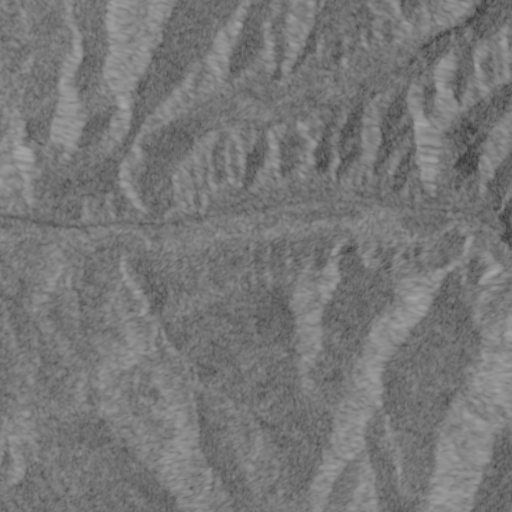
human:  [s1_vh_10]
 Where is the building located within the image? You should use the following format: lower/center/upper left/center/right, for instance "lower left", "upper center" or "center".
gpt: The building is located in the center right of the image.
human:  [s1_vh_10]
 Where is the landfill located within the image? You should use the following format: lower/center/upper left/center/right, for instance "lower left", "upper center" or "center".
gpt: There is no landfill in the image.

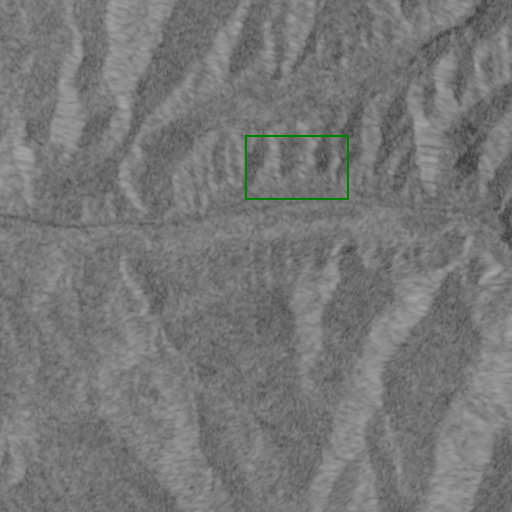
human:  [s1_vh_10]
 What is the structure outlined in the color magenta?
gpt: There is no magenta outline.
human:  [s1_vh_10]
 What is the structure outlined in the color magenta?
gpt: There is no structure outlined in magenta.